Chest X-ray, AP view. Patient: 53 years old, sex M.
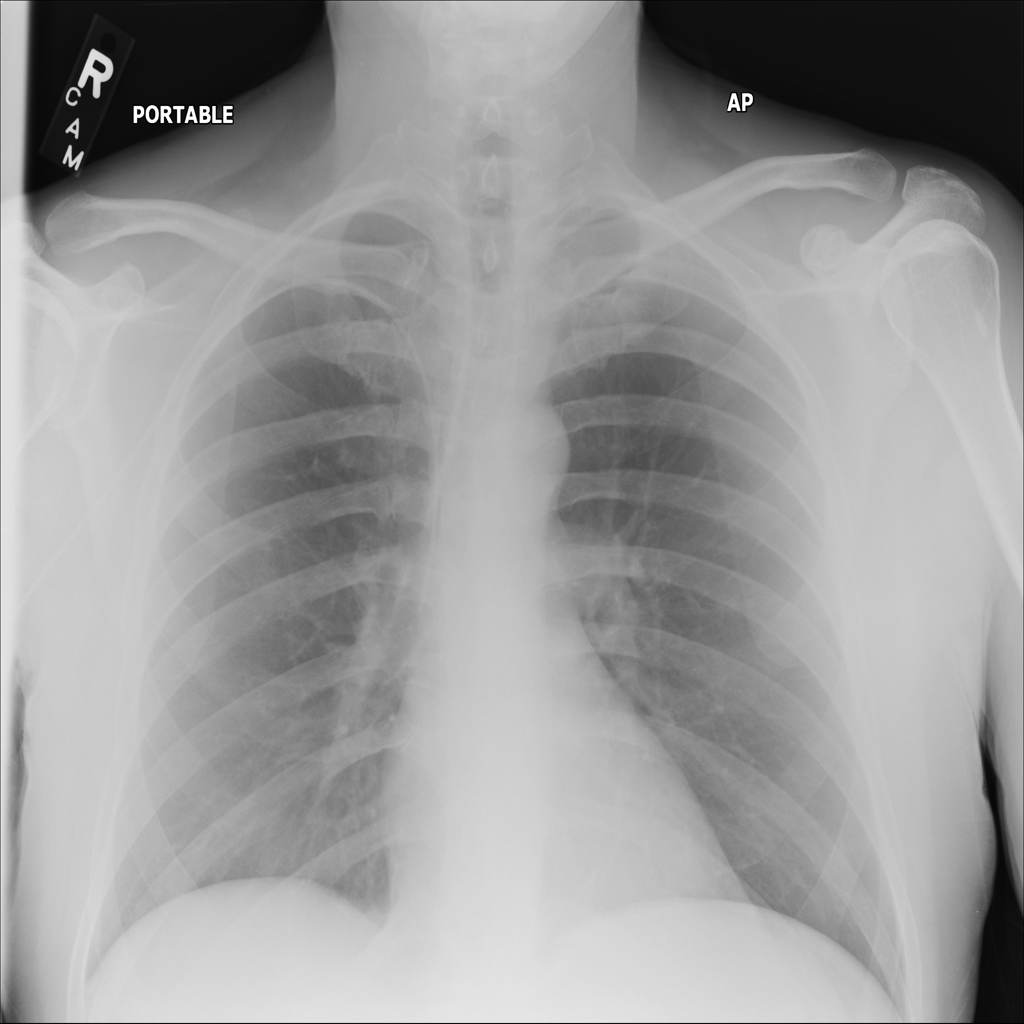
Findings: No Finding